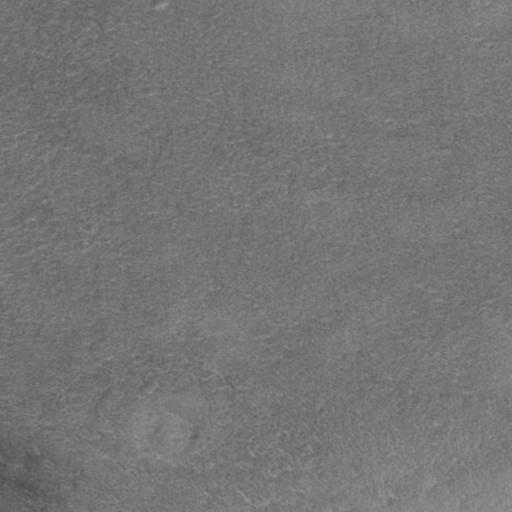
Classes present: Background